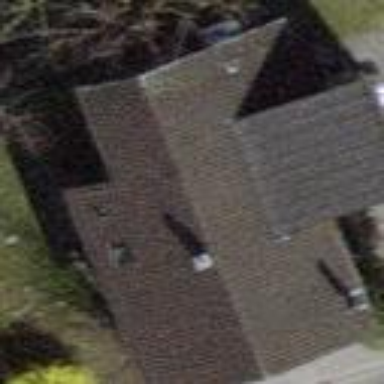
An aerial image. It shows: Detached building with gabled roof.